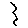
Label: zigzag